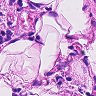
Metastatic tissue present: no